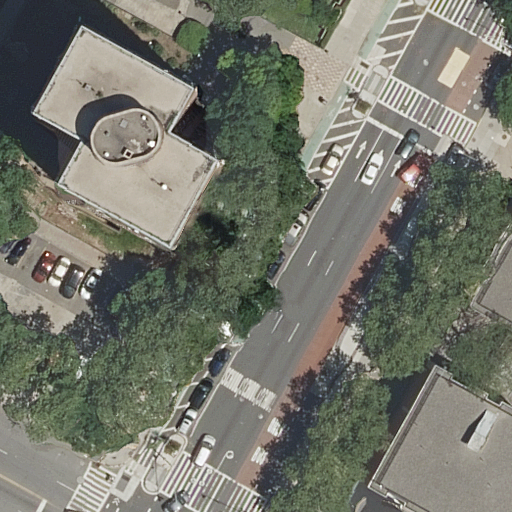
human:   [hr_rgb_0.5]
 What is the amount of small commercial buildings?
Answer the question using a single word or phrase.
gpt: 0

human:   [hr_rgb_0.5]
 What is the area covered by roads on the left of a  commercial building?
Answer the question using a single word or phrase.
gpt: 0m2

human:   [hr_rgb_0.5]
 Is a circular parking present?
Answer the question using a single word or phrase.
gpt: no

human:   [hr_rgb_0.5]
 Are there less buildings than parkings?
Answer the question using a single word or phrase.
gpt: no

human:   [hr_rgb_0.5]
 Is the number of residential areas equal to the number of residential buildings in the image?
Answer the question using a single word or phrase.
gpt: yes

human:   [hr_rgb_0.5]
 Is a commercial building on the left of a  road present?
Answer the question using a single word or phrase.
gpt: no

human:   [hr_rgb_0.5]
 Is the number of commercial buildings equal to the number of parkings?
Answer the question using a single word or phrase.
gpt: no

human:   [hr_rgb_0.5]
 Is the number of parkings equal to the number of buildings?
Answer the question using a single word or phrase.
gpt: no

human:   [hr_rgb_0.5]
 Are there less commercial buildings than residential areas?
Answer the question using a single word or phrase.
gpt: yes

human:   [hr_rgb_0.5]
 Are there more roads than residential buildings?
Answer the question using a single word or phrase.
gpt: yes

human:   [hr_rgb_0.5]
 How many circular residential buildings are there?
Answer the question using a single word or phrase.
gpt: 0

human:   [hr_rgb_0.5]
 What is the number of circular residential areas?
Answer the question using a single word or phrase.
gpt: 0

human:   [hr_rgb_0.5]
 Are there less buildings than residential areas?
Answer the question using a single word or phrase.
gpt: no

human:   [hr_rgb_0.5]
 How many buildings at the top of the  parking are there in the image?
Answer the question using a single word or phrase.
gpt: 0

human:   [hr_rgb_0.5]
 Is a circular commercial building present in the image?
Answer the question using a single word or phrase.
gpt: no

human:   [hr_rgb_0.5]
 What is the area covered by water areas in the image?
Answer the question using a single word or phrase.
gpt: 0m2

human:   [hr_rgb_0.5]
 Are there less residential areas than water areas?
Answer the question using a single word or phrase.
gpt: no

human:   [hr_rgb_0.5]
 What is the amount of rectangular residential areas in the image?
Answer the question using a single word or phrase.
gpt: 1

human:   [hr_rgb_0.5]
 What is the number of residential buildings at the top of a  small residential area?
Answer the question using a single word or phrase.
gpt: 0

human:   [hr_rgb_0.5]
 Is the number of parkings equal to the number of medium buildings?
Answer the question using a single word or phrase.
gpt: yes

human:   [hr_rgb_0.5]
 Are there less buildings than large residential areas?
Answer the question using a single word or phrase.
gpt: no

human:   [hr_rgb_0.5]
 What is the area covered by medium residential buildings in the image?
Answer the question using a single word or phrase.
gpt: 0m2

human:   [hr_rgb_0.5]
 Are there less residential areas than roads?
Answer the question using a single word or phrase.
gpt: yes

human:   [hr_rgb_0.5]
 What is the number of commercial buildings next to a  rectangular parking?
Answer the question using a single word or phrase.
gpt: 0

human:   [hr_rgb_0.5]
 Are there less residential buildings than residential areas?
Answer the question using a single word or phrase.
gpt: no

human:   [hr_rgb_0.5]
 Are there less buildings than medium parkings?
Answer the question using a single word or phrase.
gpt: no

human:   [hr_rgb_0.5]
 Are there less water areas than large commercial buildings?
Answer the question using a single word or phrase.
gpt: no

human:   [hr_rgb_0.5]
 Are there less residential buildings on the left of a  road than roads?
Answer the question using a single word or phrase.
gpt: yes

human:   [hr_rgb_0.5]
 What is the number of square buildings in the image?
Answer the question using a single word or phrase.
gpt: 0

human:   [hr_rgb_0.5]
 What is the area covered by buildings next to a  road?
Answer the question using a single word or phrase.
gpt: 945m2

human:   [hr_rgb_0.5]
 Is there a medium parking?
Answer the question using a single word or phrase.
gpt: no

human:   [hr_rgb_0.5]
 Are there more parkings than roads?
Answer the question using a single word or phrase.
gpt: no

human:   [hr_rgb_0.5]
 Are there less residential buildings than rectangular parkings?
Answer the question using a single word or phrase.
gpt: no

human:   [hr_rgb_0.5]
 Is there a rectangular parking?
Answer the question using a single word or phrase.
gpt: no

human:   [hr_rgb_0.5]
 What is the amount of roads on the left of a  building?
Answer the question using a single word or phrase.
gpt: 10

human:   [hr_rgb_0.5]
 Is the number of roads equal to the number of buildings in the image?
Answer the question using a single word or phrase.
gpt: no